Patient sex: M
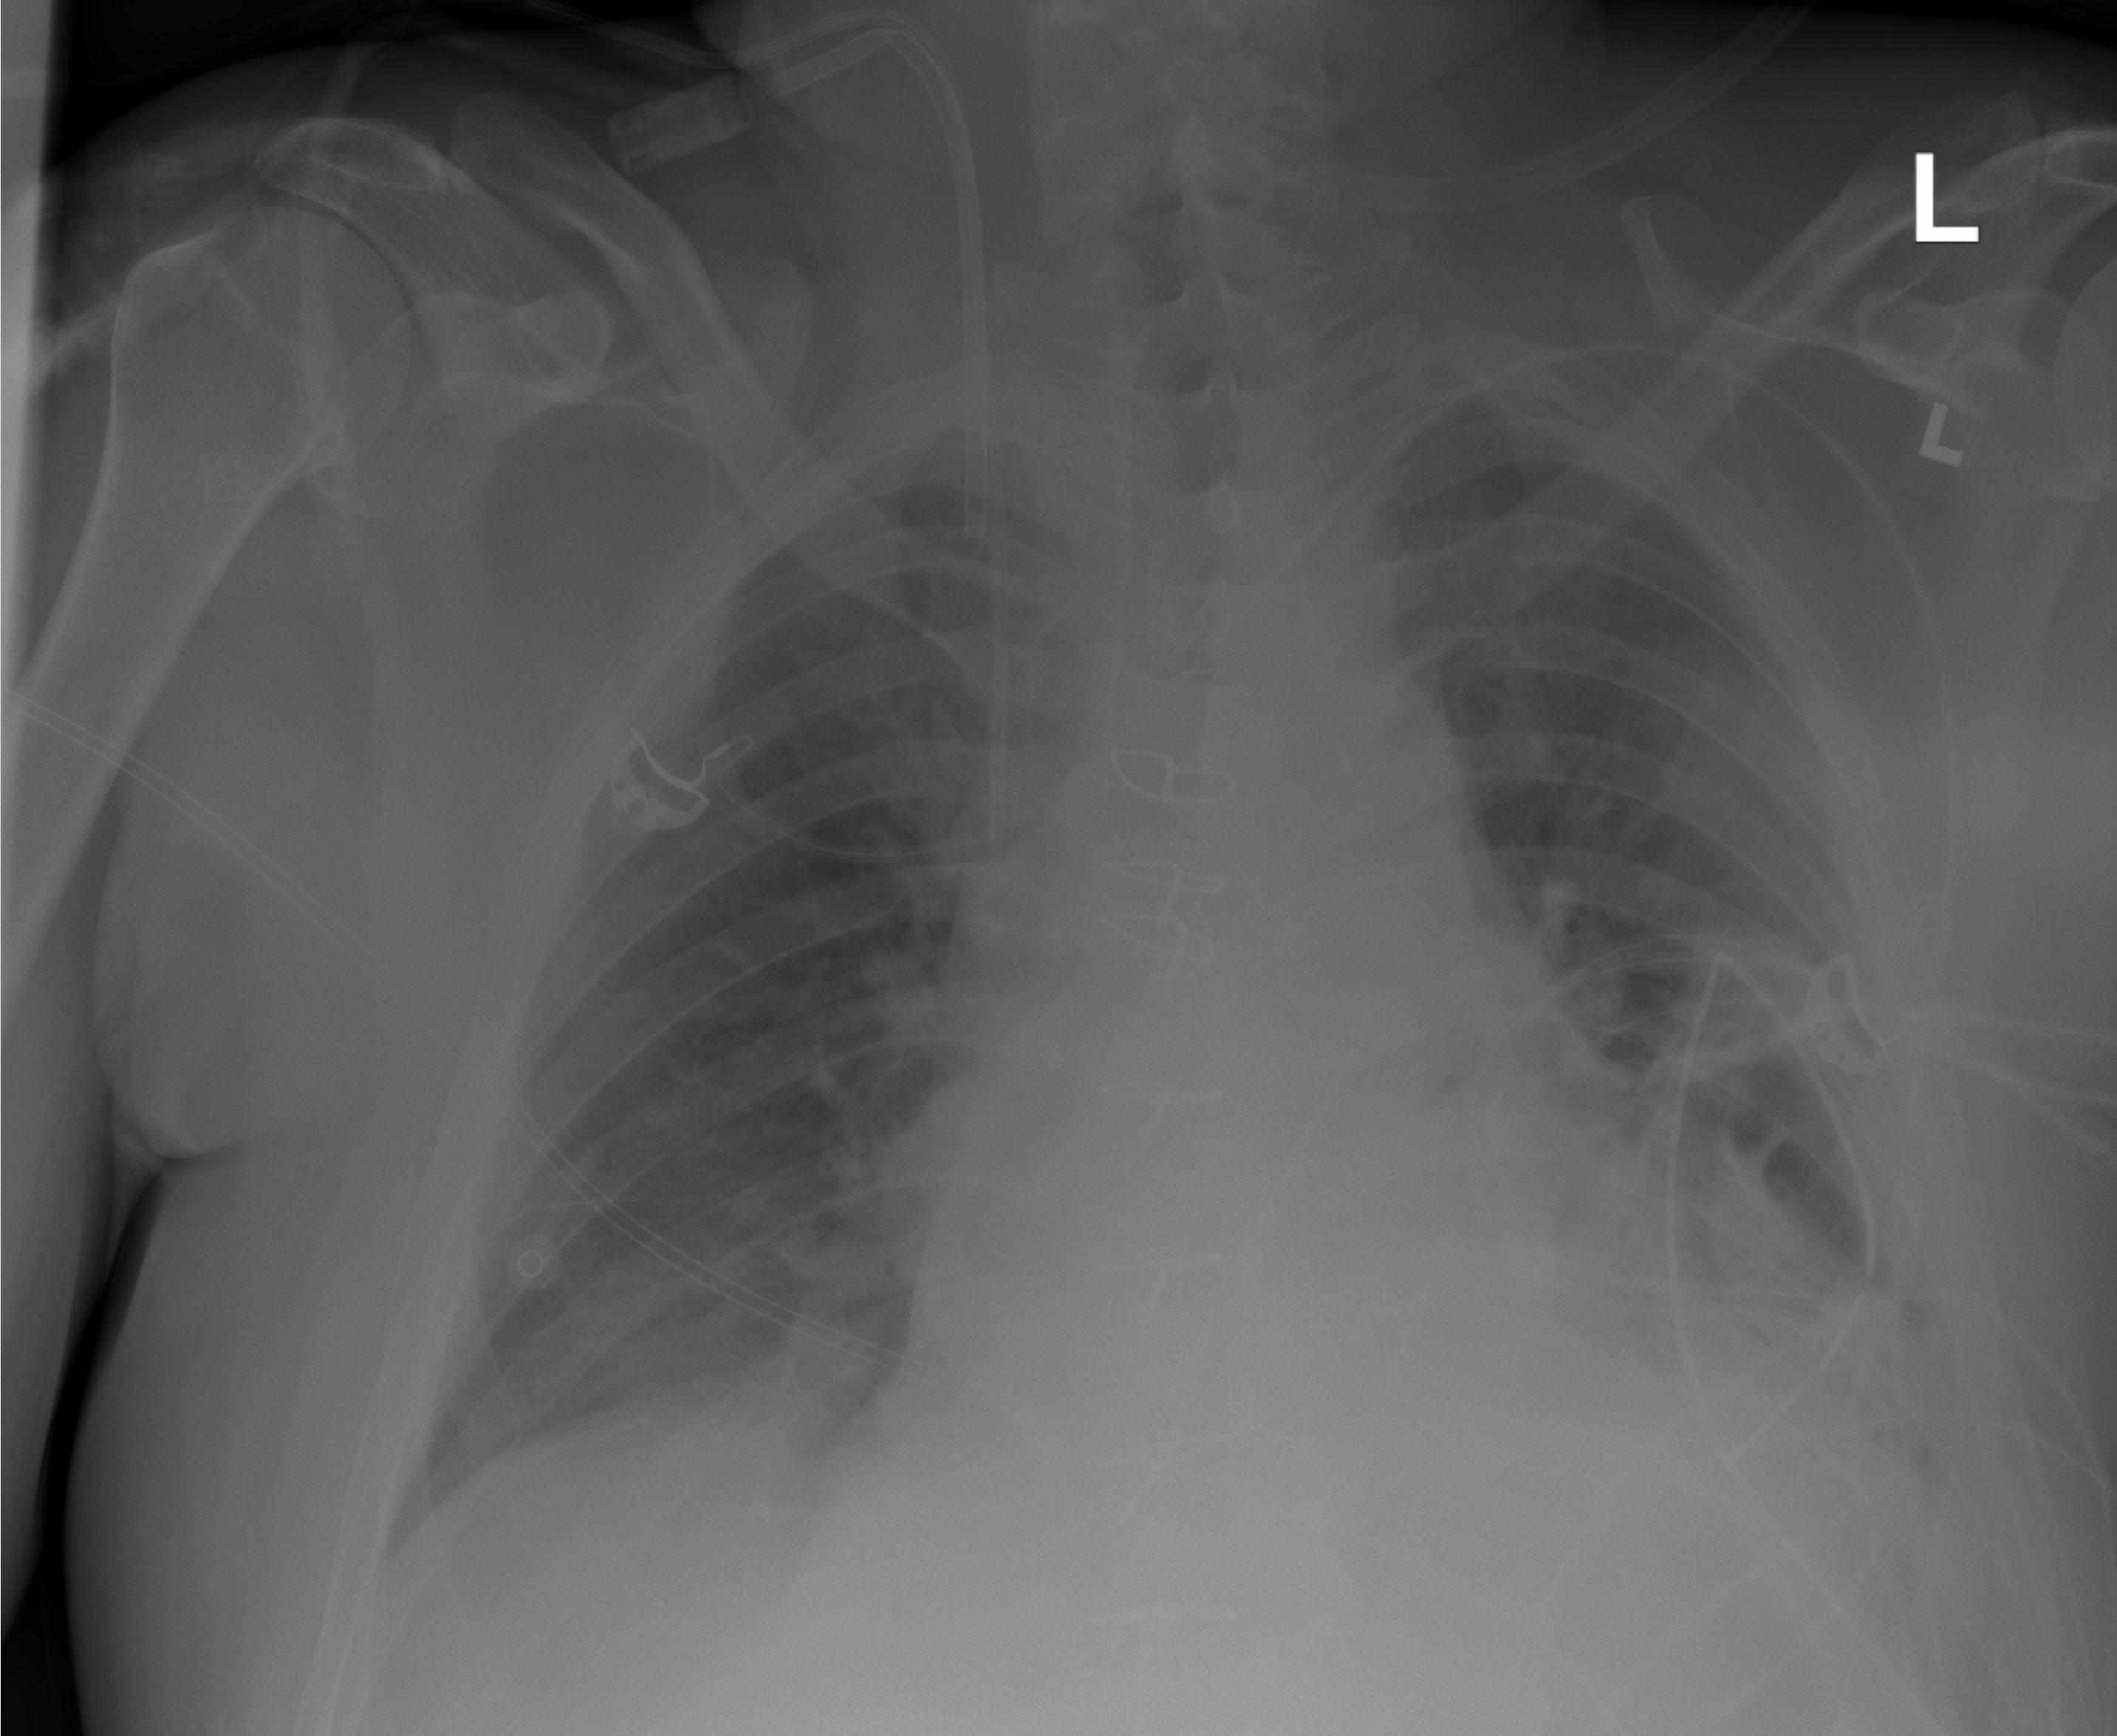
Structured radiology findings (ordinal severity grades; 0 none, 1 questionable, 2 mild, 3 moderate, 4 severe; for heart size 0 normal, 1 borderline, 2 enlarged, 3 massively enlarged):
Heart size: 2
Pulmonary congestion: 0
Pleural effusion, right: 0
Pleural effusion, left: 2
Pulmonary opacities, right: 0
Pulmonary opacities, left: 0
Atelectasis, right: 1
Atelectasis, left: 2